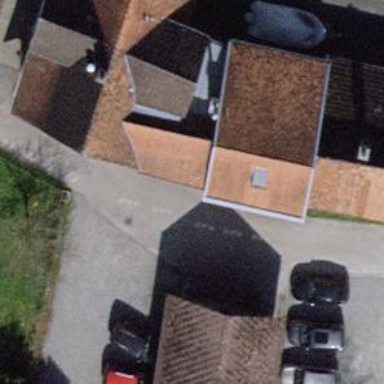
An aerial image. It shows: Restaurant.